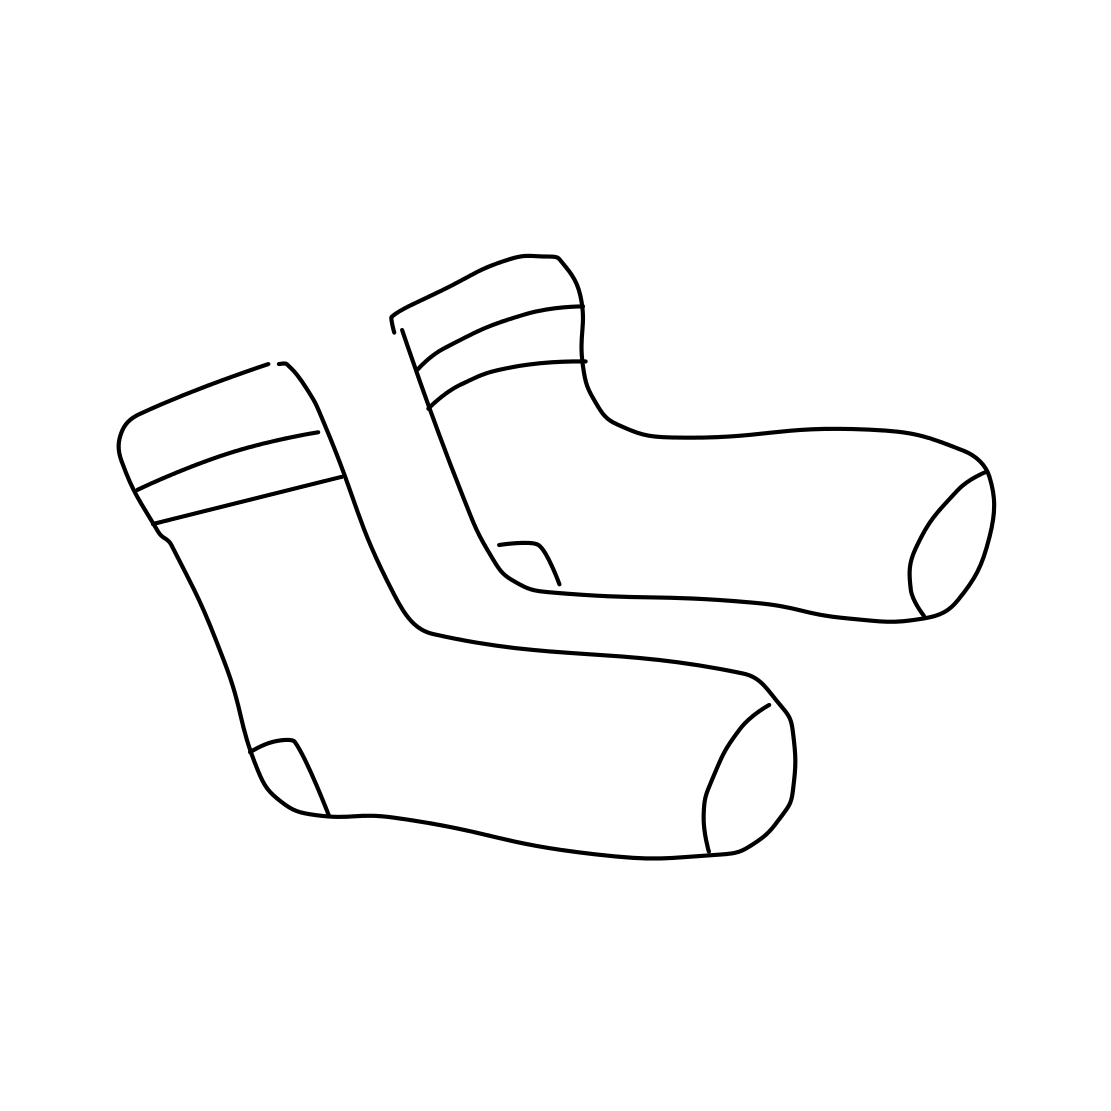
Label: socks